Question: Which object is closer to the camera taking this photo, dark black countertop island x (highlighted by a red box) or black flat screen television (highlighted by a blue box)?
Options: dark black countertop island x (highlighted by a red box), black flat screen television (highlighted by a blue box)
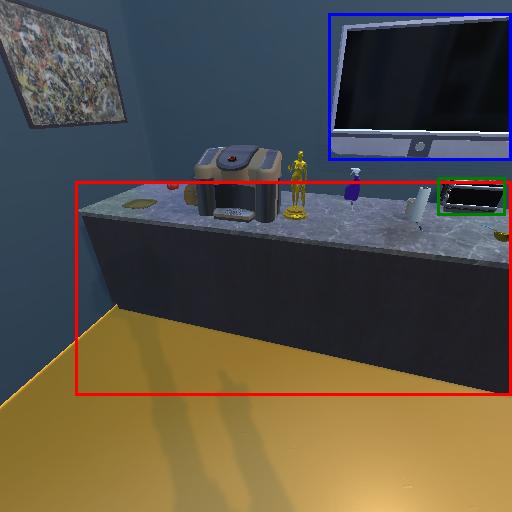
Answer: dark black countertop island x (highlighted by a red box)